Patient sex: F
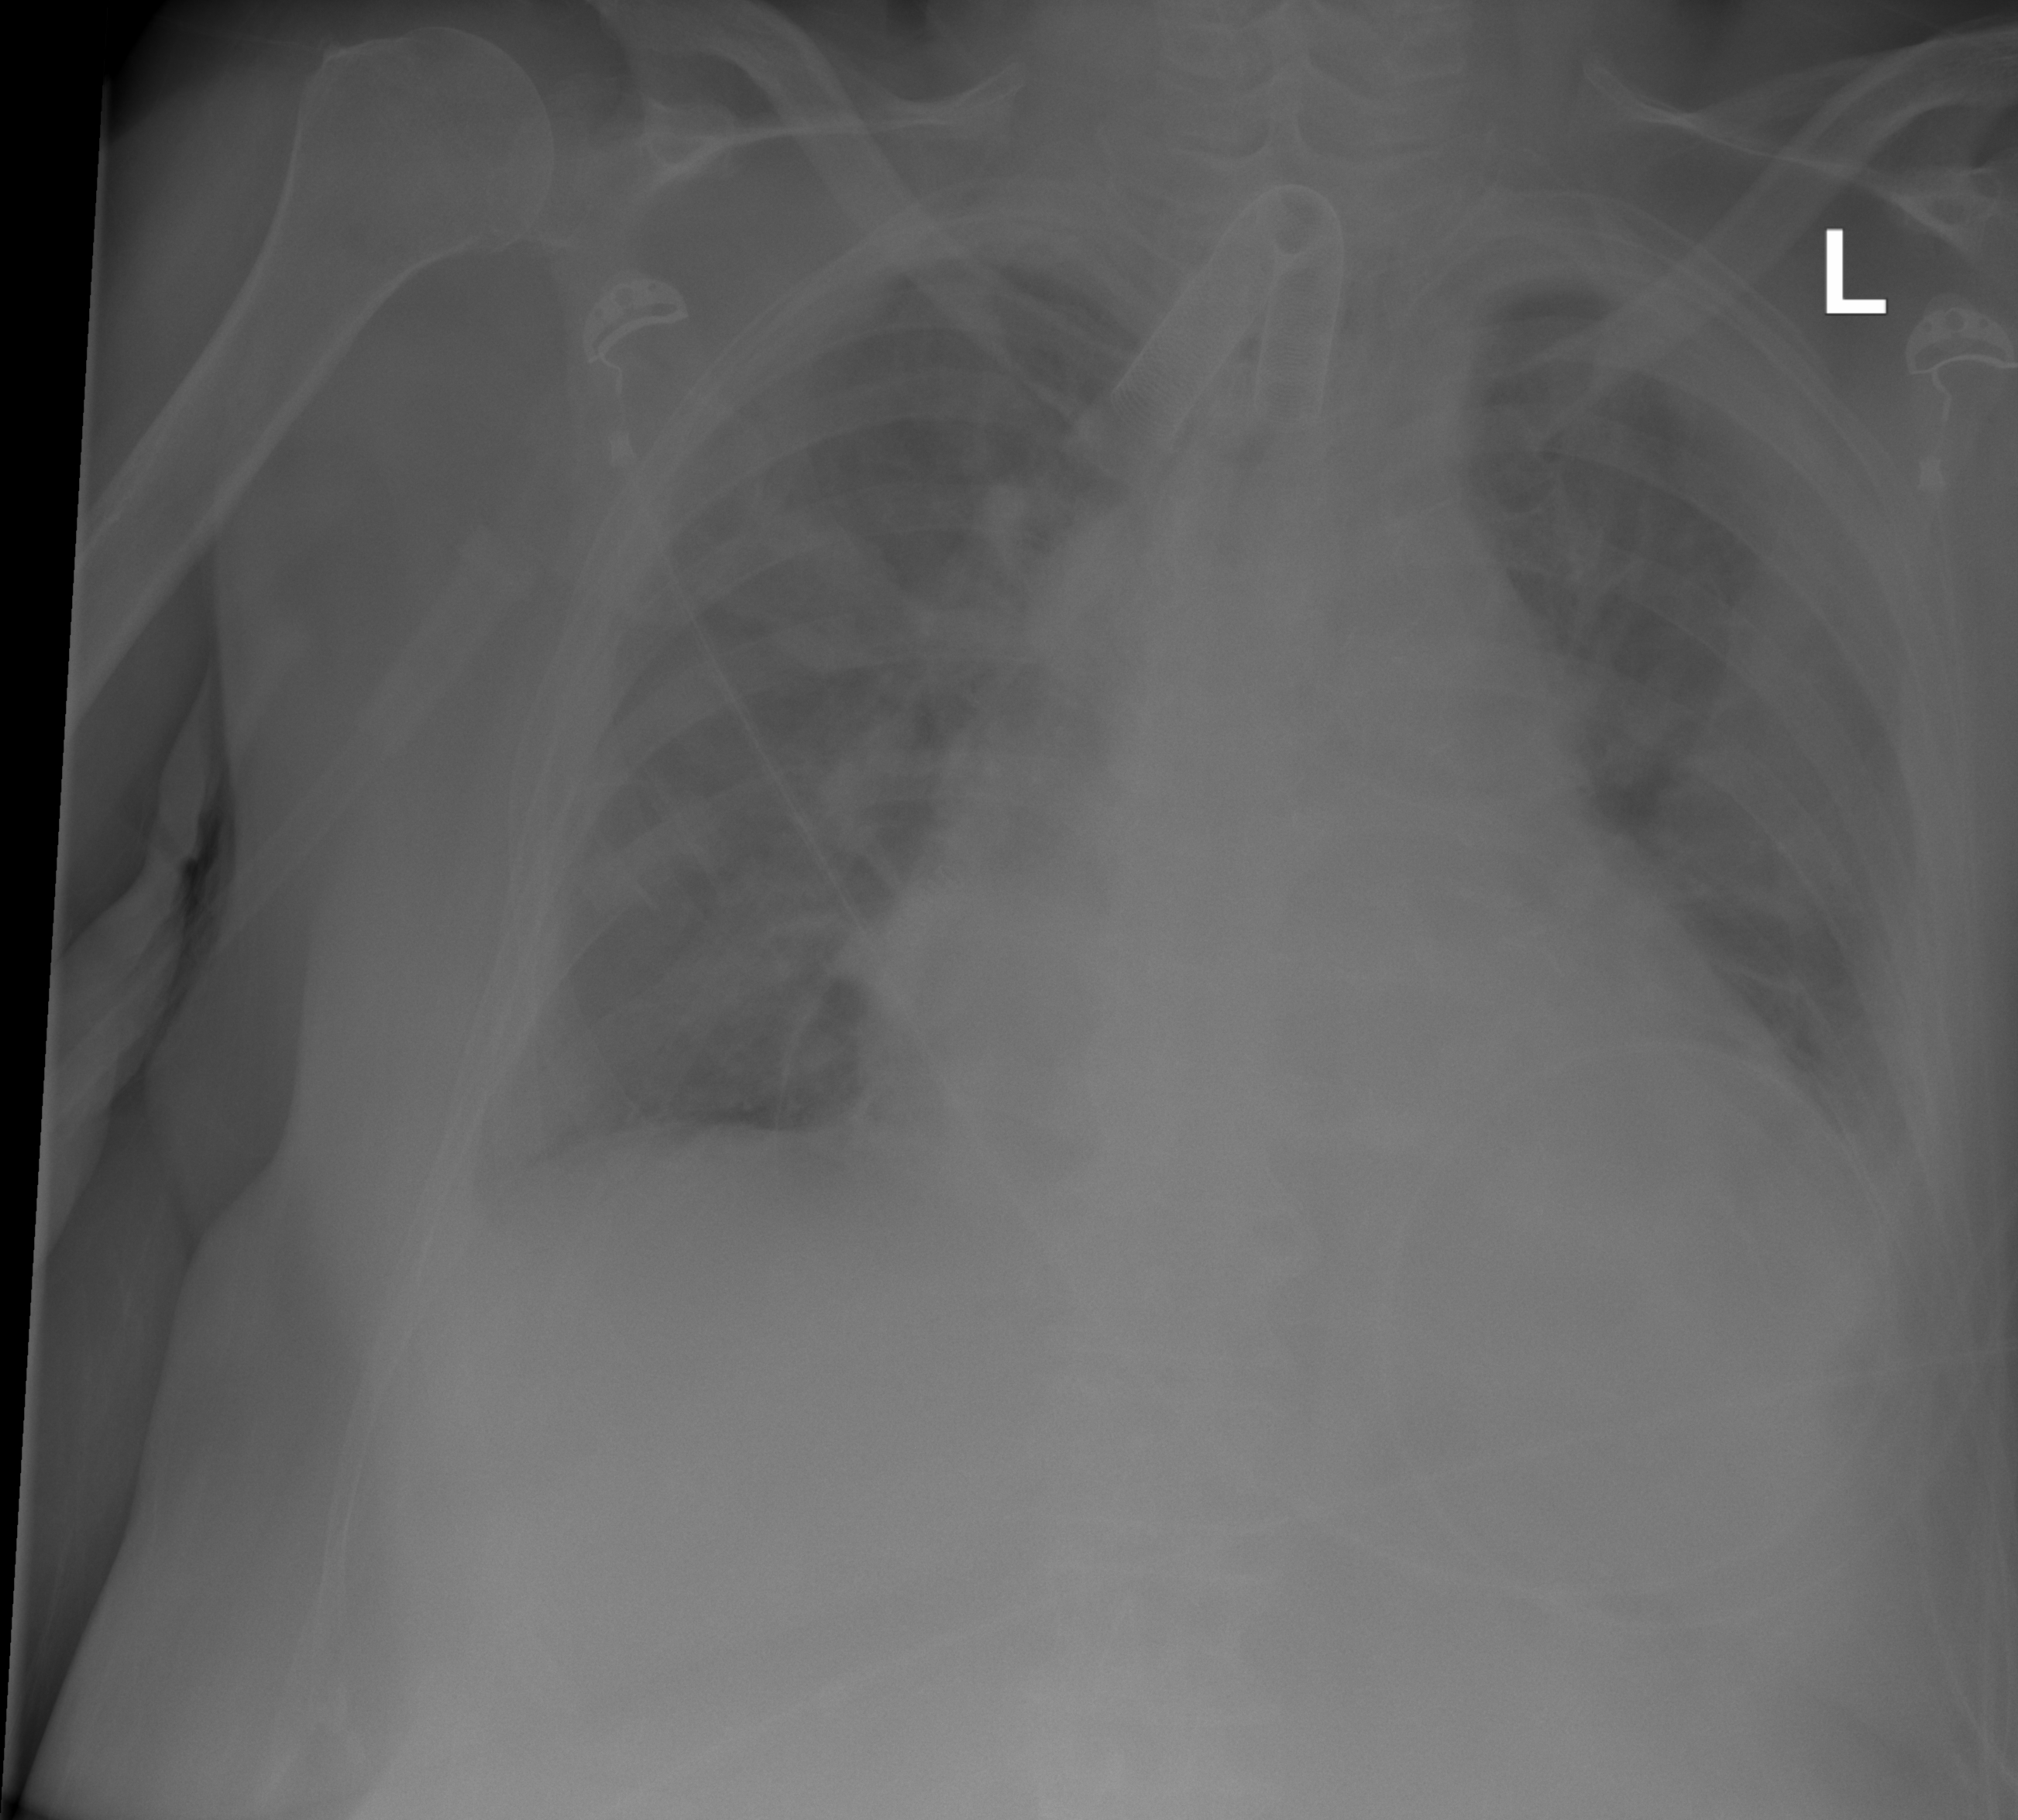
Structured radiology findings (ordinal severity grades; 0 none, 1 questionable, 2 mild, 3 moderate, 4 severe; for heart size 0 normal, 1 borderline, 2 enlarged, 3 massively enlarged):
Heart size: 3
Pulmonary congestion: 2
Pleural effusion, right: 2
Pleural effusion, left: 2
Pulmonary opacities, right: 2
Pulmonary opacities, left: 2
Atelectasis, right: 0
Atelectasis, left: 2